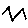
Label: zigzag